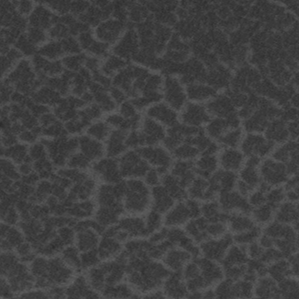
Label: frost